Question: I'm trying to implement the "infinite scrolling" within a Windows Phone 7.1 project.
Most other posts point to this <URL>.
I'm struggling to implement this though, because it doesn't really give much away as to how it works or where to put the code. Also, when I paste the code, it appears to have spaces missing, so I have been through the code and added missing spaces and editing it to the best of my knowledge.
I have added the XAML code to the '<Application.Resources>' of the 'App.xaml' is this correct, here is the contents of my 'App.xaml' file:
'''
<Application
x:Class="ScrollWindowBottom.App"
xmlns="http://schemas.microsoft.com/winfx/2006/xaml/presentation"
xmlns:x="http://schemas.microsoft.com/winfx/2006/xaml"
xmlns:phone="clr-namespace:Microsoft.Phone.Controls;assembly=Microsoft.Phone"
xmlns:shell="clr-namespace:Microsoft.Phone.Shell;assembly=Microsoft.Phone">
<!--Application Resources-->
<Application.Resources>
<Style TargetType="ScrollViewer">
<Setter Property="VerticalScrollBarVisibility" Value="Auto"/>
<Setter Property="HorizontalScrollBarVisibility" Value="Auto"/>
<Setter Property="Background" Value="Transparent"/>
<Setter Property="Padding" Value="0"/>
<Setter Property="BorderThickness" Value="0"/>
<Setter Property="BorderBrush" Value="Transparent"/>
<Setter Property="Template">
<Setter.Value>
<ControlTemplate TargetType="ScrollViewer">
<Border BorderBrush="{TemplateBinding BorderBrush}" BorderThickness="{TemplateBinding BorderThickness}"
Background="{TemplateBinding Background}">
<VisualStateManager.VisualStateGroups>
<VisualStateGroup x:Name="ScrollStates">
<VisualStateGroup.Transitions>
<VisualTransition GeneratedDuration="00:00:00.5"/>
</VisualStateGroup.Transitions>
<VisualState x:Name="Scrolling">
<Storyboard>
<DoubleAnimation Storyboard.TargetName="VerticalScrollBar"
Storyboard.TargetProperty="Opacity" To="1" Duration="0"/>
<DoubleAnimation Storyboard.TargetName="HorizontalScrollBar"
Storyboard.TargetProperty="Opacity" To="1" Duration="0"/>
</Storyboard>
</VisualState>
<VisualState x:Name="NotScrolling">
</VisualState>
</VisualStateGroup>
<VisualStateGroup x:Name="VerticalCompression">
<VisualState x:Name="NoVerticalCompression"/>
<VisualState x:Name="CompressionTop"/>
<VisualState x:Name="CompressionBottom"/>
</VisualStateGroup>
<VisualStateGroup x:Name="HorizontalCompression">
<VisualState x:Name="NoHorizontalCompression"/>
<VisualState x:Name="CompressionLeft"/>
<VisualState x:Name="CompressionRight"/>
</VisualStateGroup>
</VisualStateManager.VisualStateGroups>
<Grid Margin="{TemplateBinding Padding}">
<ScrollContentPresenter x:Name="ScrollContentPresenter" Content="{TemplateBinding Content}"
ContentTemplate="{TemplateBinding ContentTemplate}"/>
<ScrollBar x:Name="VerticalScrollBar" IsHitTestVisible="False" Height="Auto" Width="5"
HorizontalAlignment="Right" VerticalAlignment="Stretch" Visibility="{TemplateBinding ComputedVerticalScrollBarVisibility}"
IsTabStop="False" Maximum="{TemplateBinding ScrollableHeight}" Minimum="0" Value="{TemplateBinding VerticalOffset}"
Orientation="Vertical" ViewportSize="{TemplateBinding ViewportHeight}" />
<ScrollBar x:Name="HorizontalScrollBar" IsHitTestVisible="False" Width="Auto" Height="5"
HorizontalAlignment="Stretch" VerticalAlignment="Bottom" Visibility="{TemplateBinding ComputedHorizontalScrollBarVisibility}"
IsTabStop="False" Maximum="{TemplateBinding ScrollableWidth}" Minimum="0" Value="{TemplateBinding HorizontalOffset}"
Orientation="Horizontal" ViewportSize="{TemplateBinding ViewportWidth}" />
</Grid>
</Border>
</ControlTemplate>
</Setter.Value>
</Setter>
</Style>
</Application.Resources>
<Application.ApplicationLifetimeObjects>
<!--Required object that handles lifetime events for the application-->
<shell:PhoneApplicationService
Launching="Application_Launching" Closing="Application_Closing"
Activated="Application_Activated" Deactivated="Application_Deactivated"/>
</Application.ApplicationLifetimeObjects>
</Application>
'''
Here's my 'MainPage.xaml.cs' file:
'''
using System;
using System.Collections.Generic;
using System.Linq;
using System.Net;
using System.Windows;
using System.Windows.Controls;
using System.Windows.Documents;
using System.Windows.Input;
using System.Windows.Media;
using System.Windows.Media.Animation;
using System.Windows.Shapes;
using Microsoft.Phone.Controls;
namespace ScrollWindowBottom
{
public partial class MainPage : PhoneApplicationPage
{
// Constructor
public MainPage()
{
InitializeComponent();
}
private void MainPage_Loaded(object sender, RoutedEventArgs e)
{
if(!App.ViewModel.IsDataLoaded)
{
App.ViewModel.LoadData();
}
if(alreadyHookedScrollEvents)
return;
alreadyHookedScrollEvents = true;
MainListBox.AddHandler(ListBox.ManipulationCompletedEvent, (EventHandler<ManipulationCompletedEventArgs>)LB_ManipulationCompleted, true);
sb = (ScrollBar)FindElementRecursive(MainListBox, typeof(ScrollBar));
sv = (ScrollViewer)FindElementRecursive(MainListBox, typeof(ScrollViewer));
if(sv != null)
{
// Visual States are always on the first child of the control template
FrameworkElement element = VisualTreeHelper.GetChild(sv, 0) as FrameworkElement;
if(element != null)
{
VisualStateGroup group = FindVisualState(element, "ScrollStates");
if(group != null)
{
group.CurrentStateChanging += newEventHandler<VisualStateChangedEventArgs>(group_CurrentStateChanging);
}
VisualStateGroup vgroup = FindVisualState(element, "VerticalCompression");
VisualStateGroup hgroup = FindVisualState(element, "HorizontalCompression");
if(vgroup != null)
{
vgroup.CurrentStateChanging += newEventHandler<VisualStateChangedEventArgs>(vgroup_CurrentStateChanging);
}
if(hgroup != null)
{
hgroup.CurrentStateChanging += newEventHandler<VisualStateChangedEventArgs>(hgroup_CurrentStateChanging);
}
}
}
}
private UIElement FindElementRecursive(FrameworkElement parent, Type targetType)
{
int childCount = VisualTreeHelper.GetChildrenCount(parent);
UIElement returnElement = null;
if (childCount > 0)
{
for (int i = 0; i < childCount; i++)
{
Object element = VisualTreeHelper.GetChild(parent, i);
if (element.GetType() == targetType)
{
return element as UIElement;
}
else
{
returnElement = FindElementRecursive(VisualTreeHelper.GetChild(parent, i) as FrameworkElement, targetType);
}
}
}
return returnElement;
}
private VisualStateGroup FindVisualState(FrameworkElement element, string name)
{
if (element == null)
return null;
IList groups = VisualStateManager.GetVisualStateGroups(element);
foreach (VisualStateGroup group in groups)
if (group.Name == name)
return group;
return null;
}
}
}
'''
With these two pieces of code in place, when I try to run my application to the Emulator I just get a load of errors:

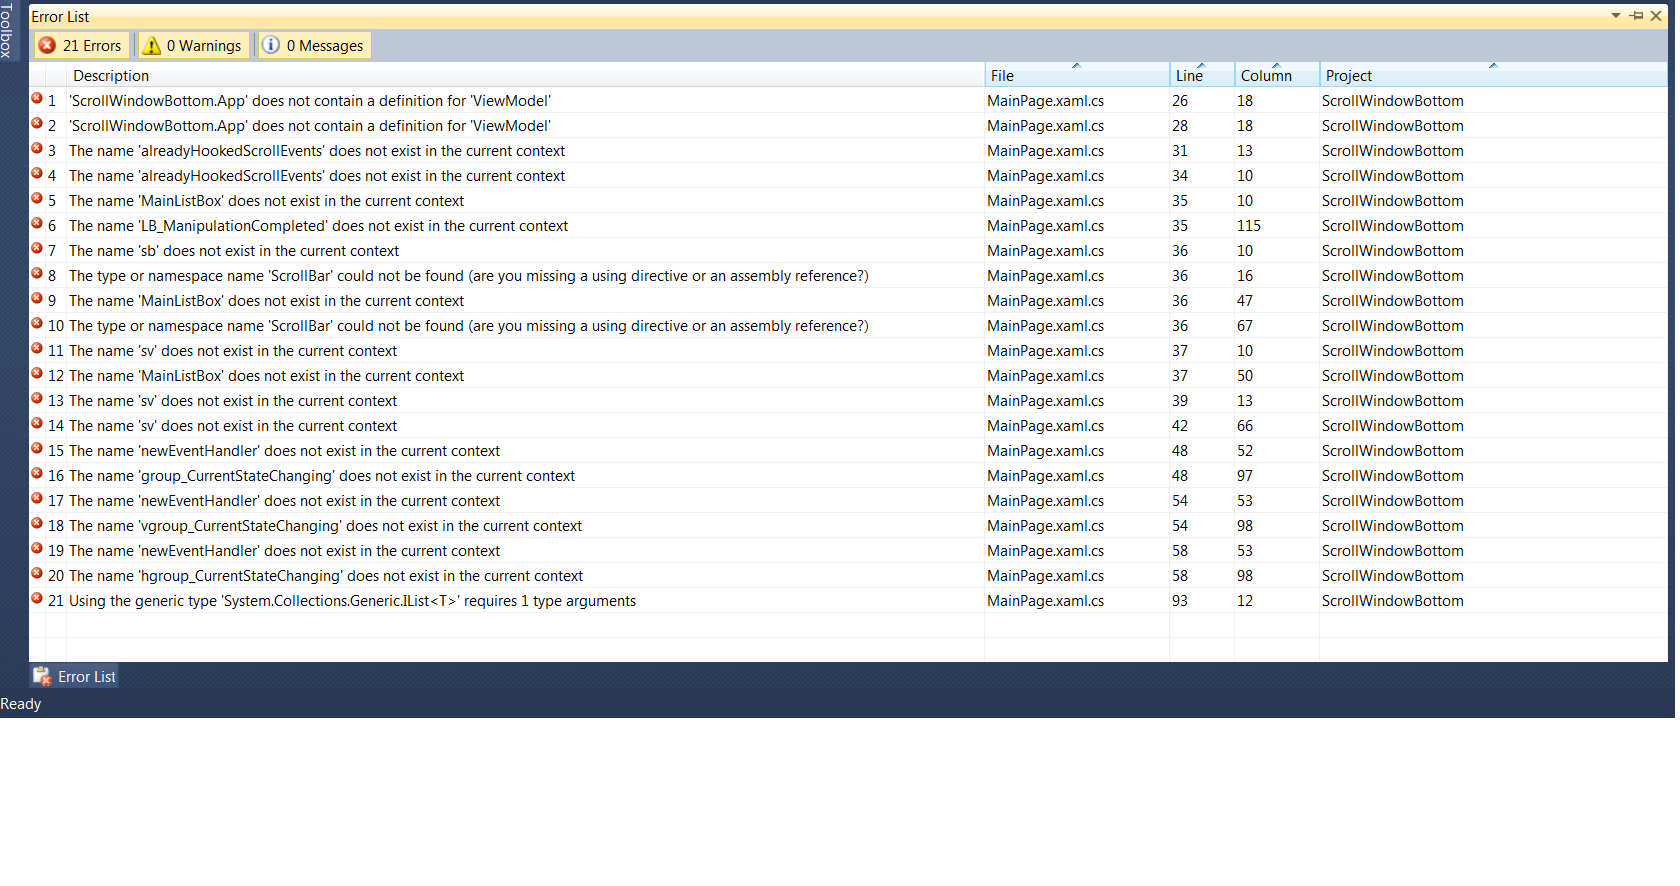
Answer: It appears that you're missing the main XAML required, ie. the 'MainListBox' element on 'MainPage.xaml'. You have added code that references it from the article, but not actually got a 'ListBox' on the page you're trying to use it on.
I would recommend downloading the ZIP file from your linked MSDN Blog Article and taking a look at the full example to see what code you'll need from there.
Note also that this solution is the older method of doing it, and a new way using 'LongListSelector' is now recommended. For more reference see <URL>.